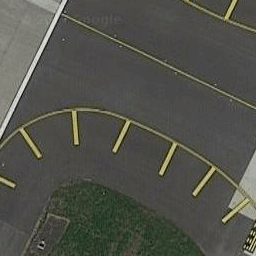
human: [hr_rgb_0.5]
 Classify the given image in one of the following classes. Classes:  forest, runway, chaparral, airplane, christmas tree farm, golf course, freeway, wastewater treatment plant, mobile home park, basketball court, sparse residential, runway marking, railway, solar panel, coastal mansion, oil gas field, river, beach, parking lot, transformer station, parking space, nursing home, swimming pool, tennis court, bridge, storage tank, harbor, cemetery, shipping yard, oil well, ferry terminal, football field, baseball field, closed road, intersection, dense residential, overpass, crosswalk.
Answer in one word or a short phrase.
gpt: runway marking